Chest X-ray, PA view. Patient: 48 years old, sex F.
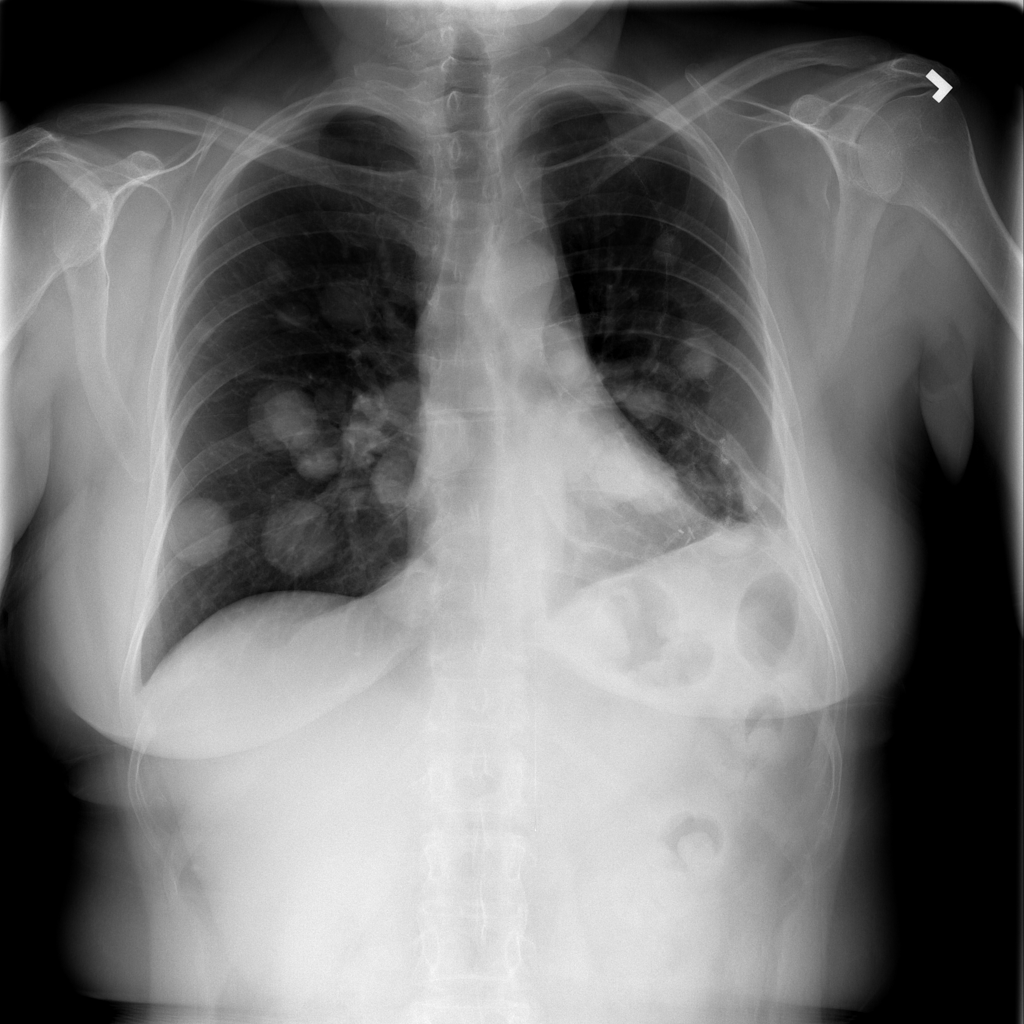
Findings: Mass, Nodule